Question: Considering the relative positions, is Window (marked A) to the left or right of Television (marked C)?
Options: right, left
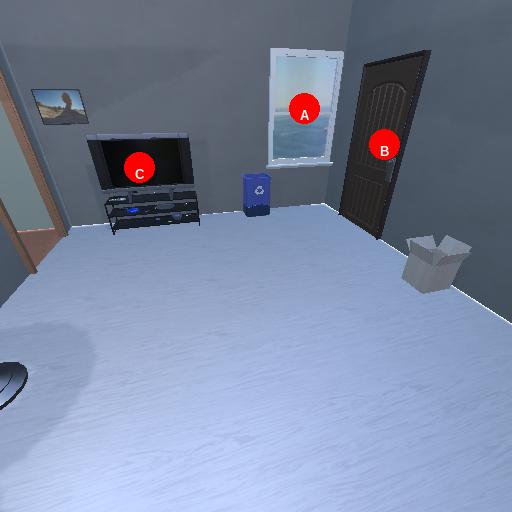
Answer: right